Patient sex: F
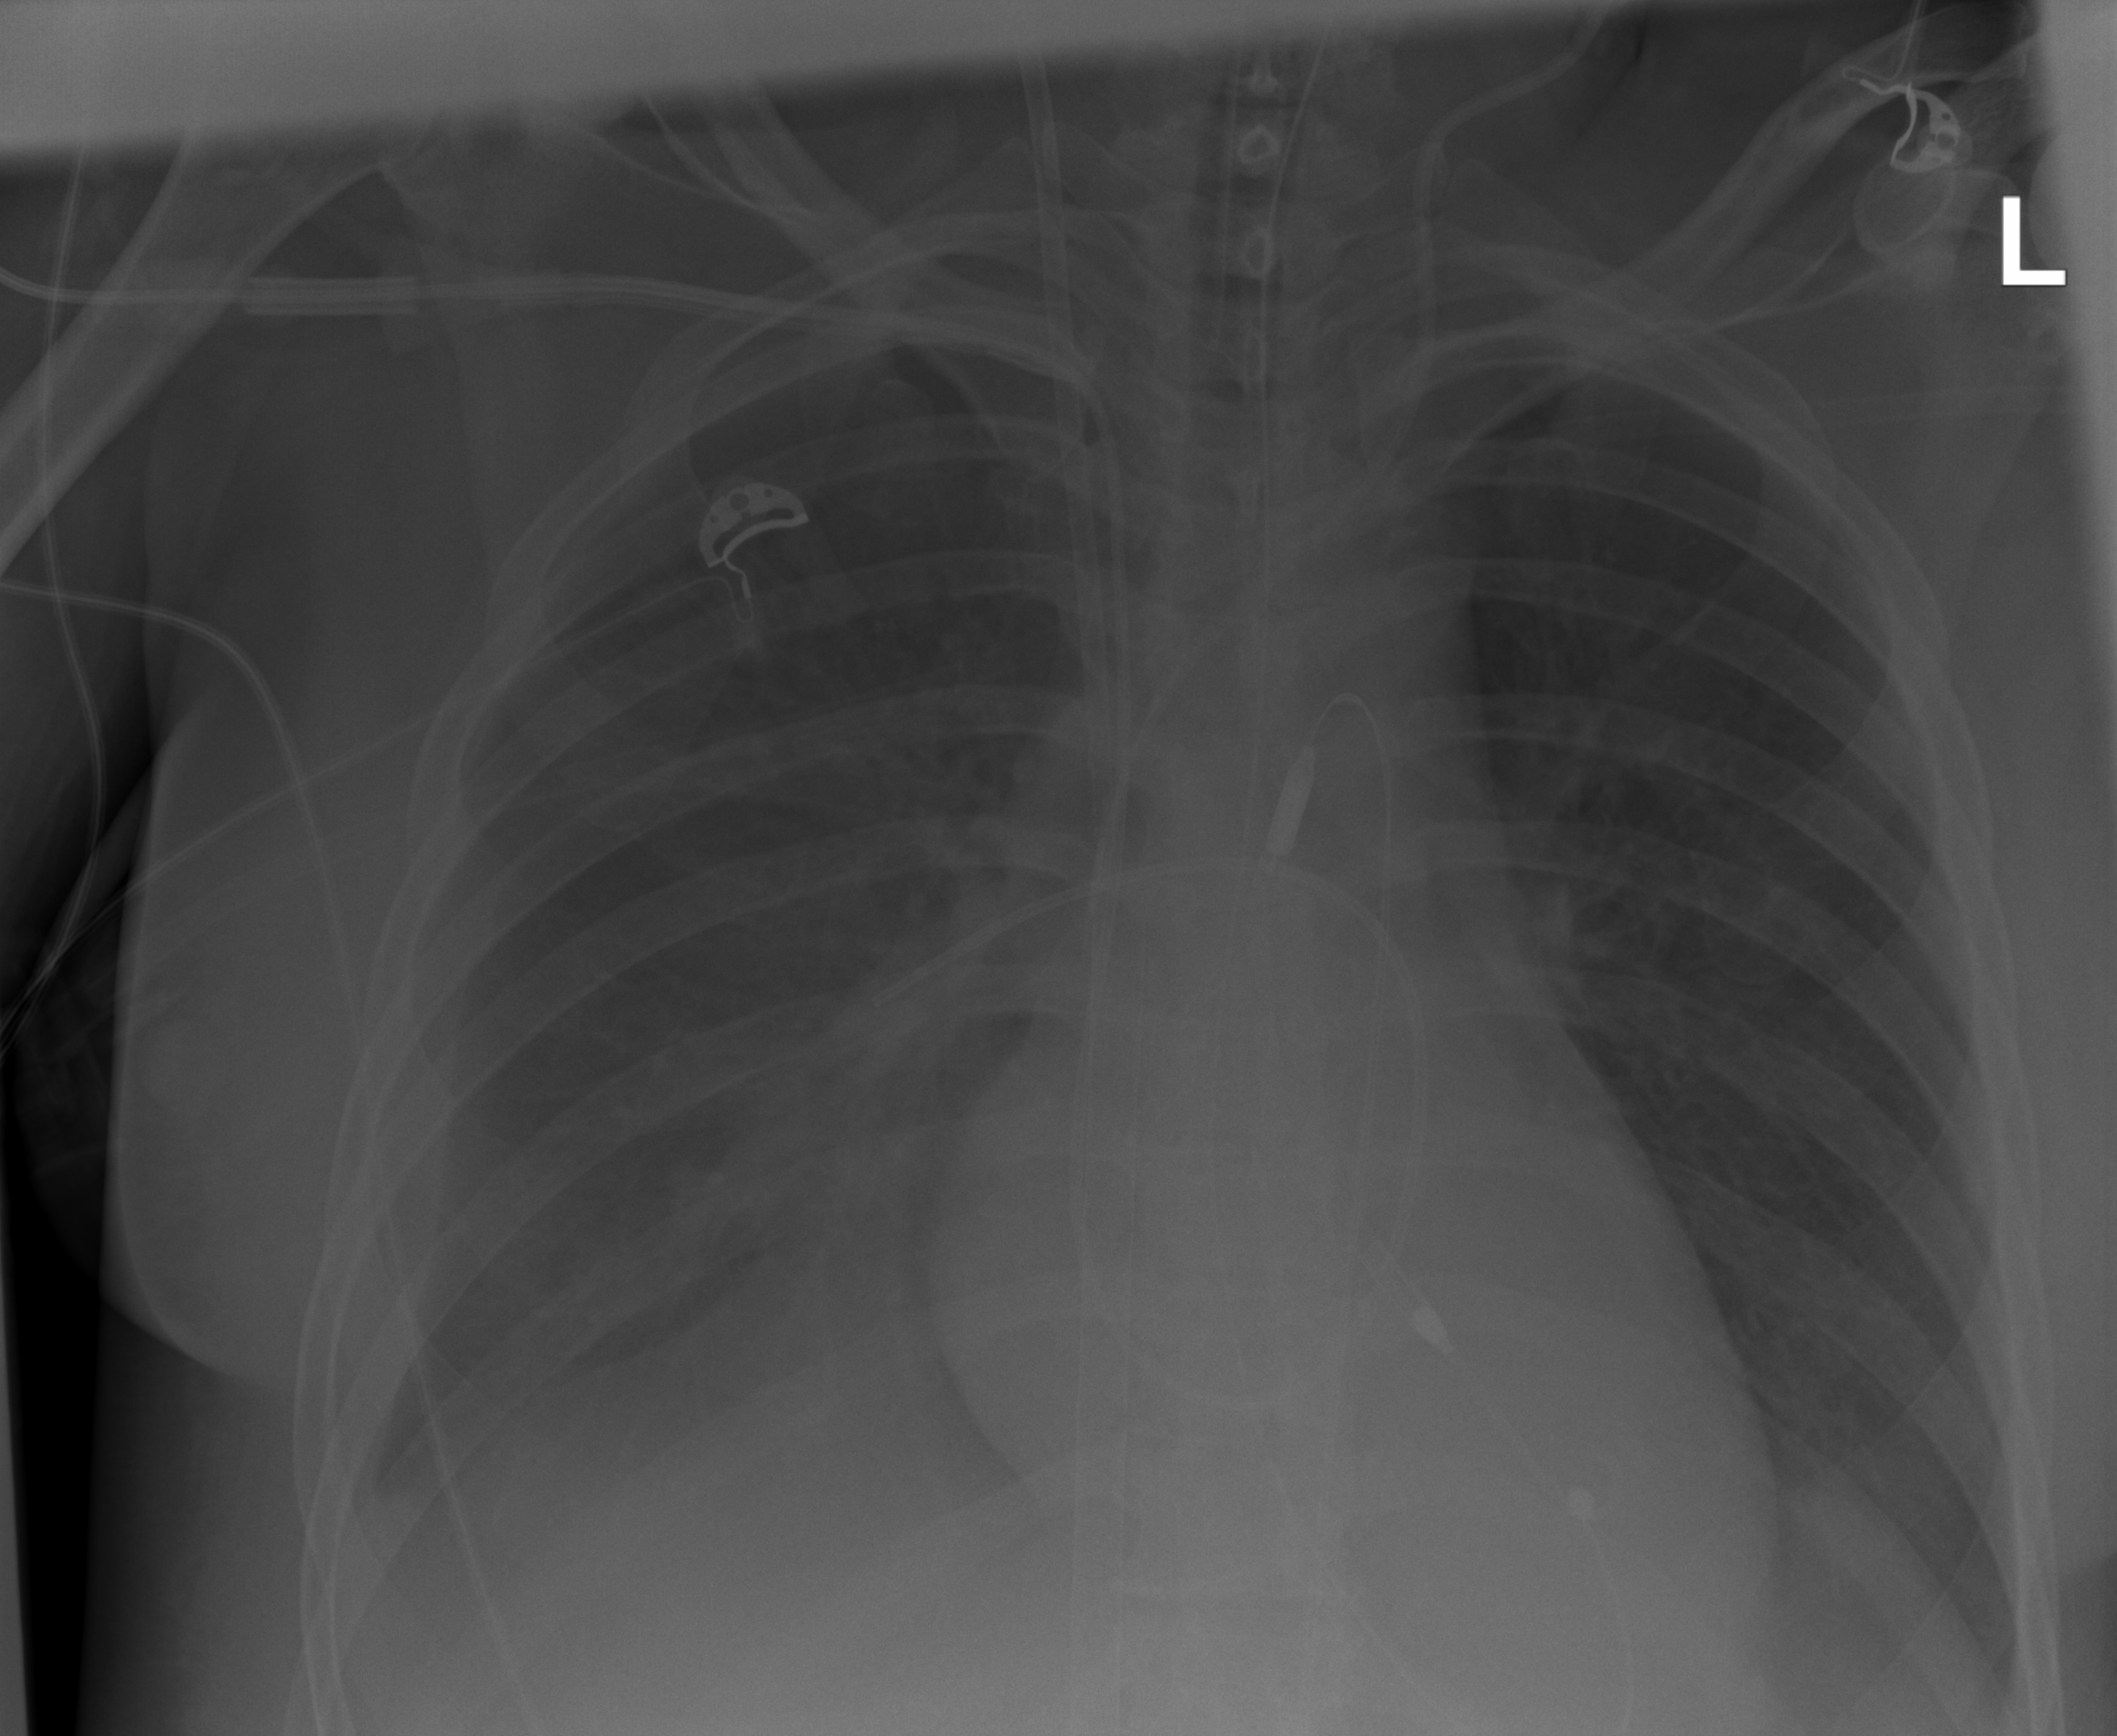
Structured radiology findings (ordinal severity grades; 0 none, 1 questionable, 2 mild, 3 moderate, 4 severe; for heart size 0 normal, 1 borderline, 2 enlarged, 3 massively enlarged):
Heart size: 0
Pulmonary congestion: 0
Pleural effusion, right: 2
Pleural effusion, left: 0
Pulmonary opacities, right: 0
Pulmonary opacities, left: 0
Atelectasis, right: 2
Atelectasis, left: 2